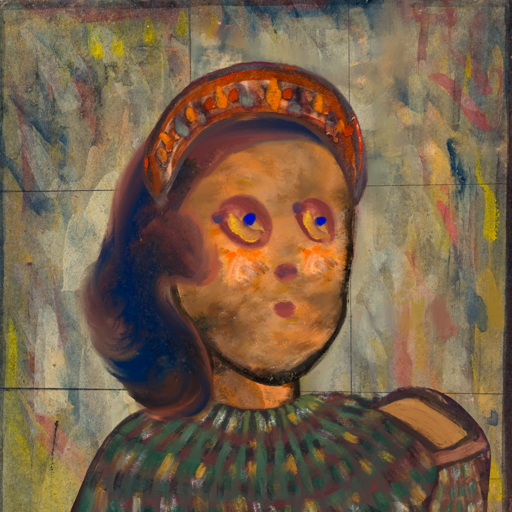
Background: GypsyMother, Head And Neck Side: Gypsy_Queen, Face Side: Mother_And_Son_Son, Bust: After_Raid, Hair Side: Mother_And_Son_Son, Head Accessory: Hypocrite, Second Necklace: Blank, Necklace: Blank, Baby: Blank